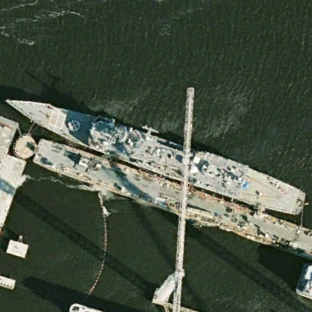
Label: cruiser